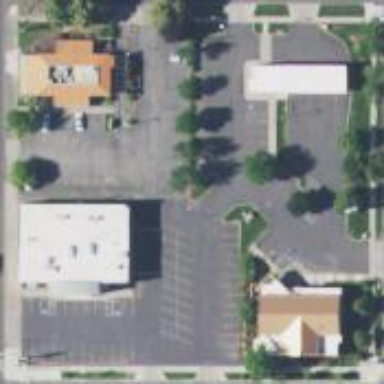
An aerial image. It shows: Commercial area.